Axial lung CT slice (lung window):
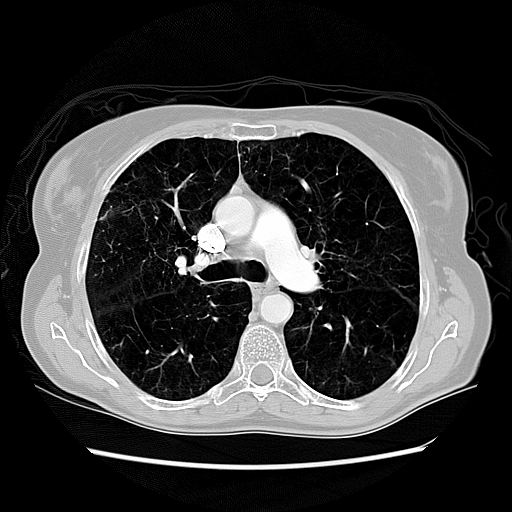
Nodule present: no